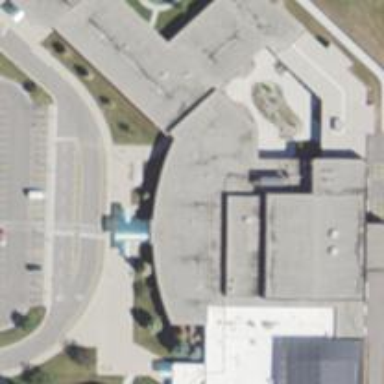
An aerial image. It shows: School.